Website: lowes
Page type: payment
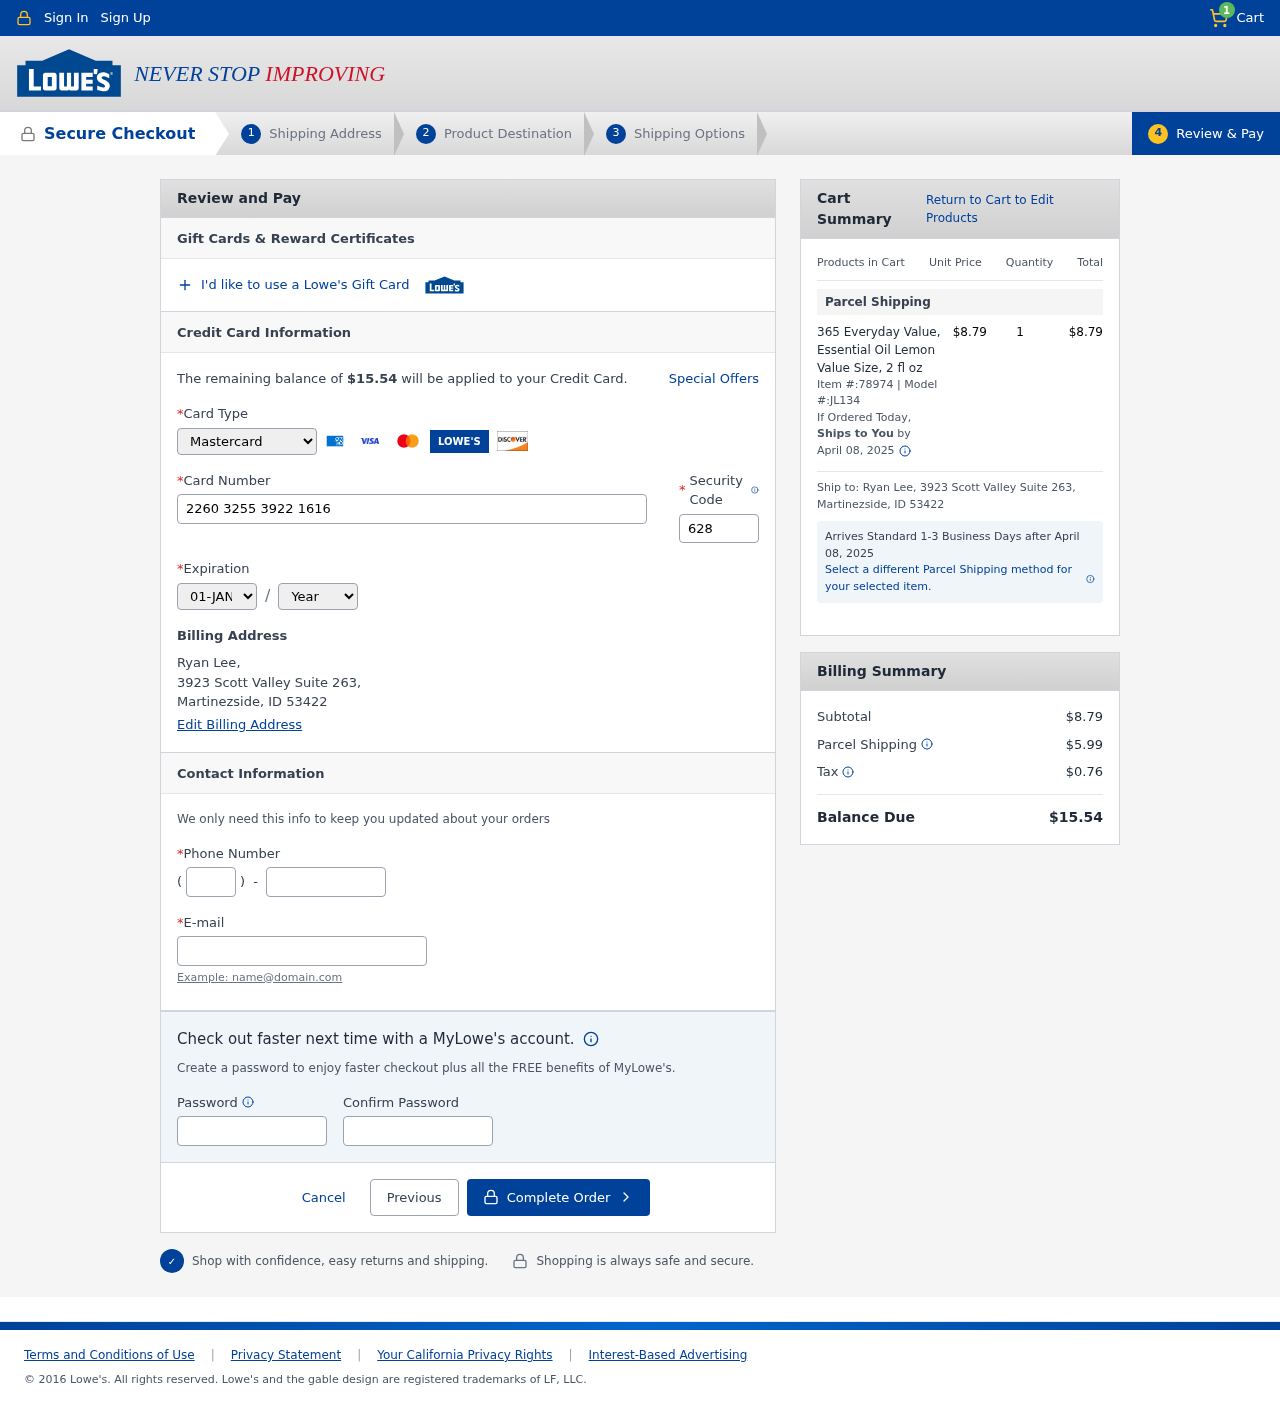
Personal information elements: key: PII_CARD_CVV
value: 628
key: PII_CARD_EXPIRY_MONTH
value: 01
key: PII_CARD_EXPIRY_YEAR
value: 29
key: PII_CARD_NUMBER
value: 2260 3255 3922 1616
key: PII_CARD_TYPE
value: Mastercard
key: PII_CITY_STATE_ZIP
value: Martinezside, ID 53422
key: PII_EMAIL
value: ryanlee@yahoo.com
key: PII_FULLNAME
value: Ryan Lee,
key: PII_PHONE
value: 2767904371
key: PII_PHONE_AREA
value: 276
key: PII_STREET
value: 3923 Scott Valley Suite 263
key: PII_STREET
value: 3923 Scott Valley Suite 263,
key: PII_FULLNAME2
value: Ryan Lee
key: PII_CITY
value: Martinezside
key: PII_STATE_ABBR
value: ID
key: PII_POSTCODE
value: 53422
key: PII_POSTCODE_FULL
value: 53422
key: PII_CITY_STATE
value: Martinezside, ID
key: PII_POSTCODE_NUMERIC
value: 53422
Product elements: key: PRODUCT1_NAME
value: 365 Everyday Value, Essential Oil Lemon Value Size, 2 fl oz
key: PRODUCT1_PRICE
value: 8.79
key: PRODUCT1_QUANTITY
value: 1
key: PRODUCT1_ITEM
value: Item #:78974
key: PRODUCT1_MODEL
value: Model #:JL134
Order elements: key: ORDER_NUM_ITEMS
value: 1
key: ORDER_TOTAL
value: $15.54
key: ORDER_SHIPPING_DATE
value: April 08, 2025
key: ORDER_SUBTOTAL
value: $8.79
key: ORDER_SHIPPING_DATE2
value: April 08, 2025
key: ORDER_SHIPPING_COST
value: $5.99
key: ORDER_TAX
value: $0.76